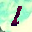
Label: 1